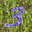
Label: 3